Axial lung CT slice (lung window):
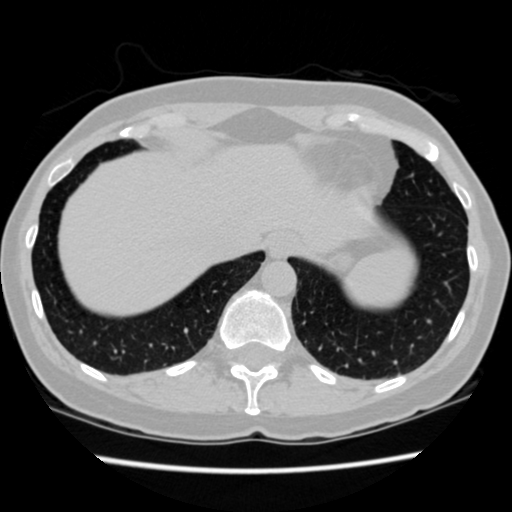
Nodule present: no